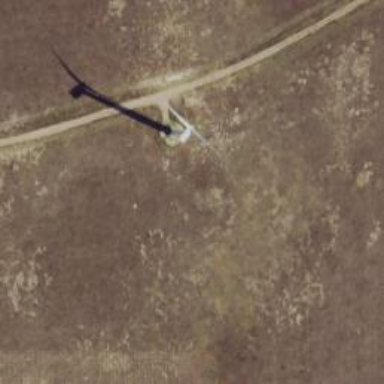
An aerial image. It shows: Wind turbine generator that utilizes wind as its source for generating electricity. It is of the horizontal axis type.